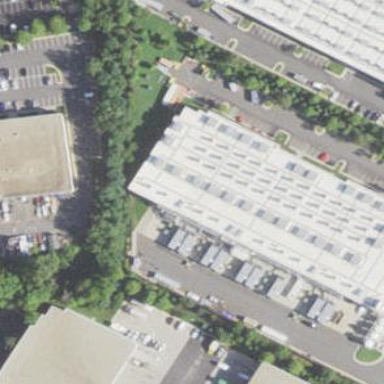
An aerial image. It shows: Data center building.